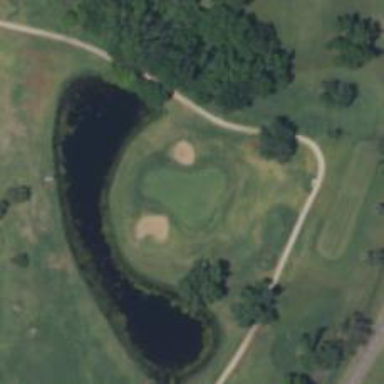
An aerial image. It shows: Golf hole.